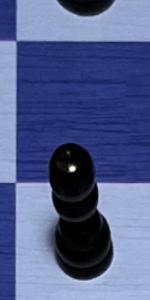
Label: Pawn_Black